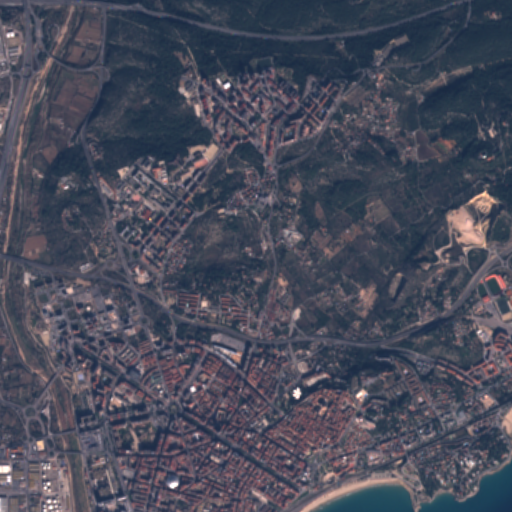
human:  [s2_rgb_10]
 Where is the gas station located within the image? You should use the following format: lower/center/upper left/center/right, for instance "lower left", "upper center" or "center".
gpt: The gas station is located in the lower left of the image.
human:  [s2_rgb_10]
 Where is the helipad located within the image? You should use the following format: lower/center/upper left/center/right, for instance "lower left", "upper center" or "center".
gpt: The helipad is located in the center left of the image.
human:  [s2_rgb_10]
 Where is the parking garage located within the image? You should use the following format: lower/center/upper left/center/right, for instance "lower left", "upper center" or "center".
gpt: The parking garage is located in the lower left of the image.
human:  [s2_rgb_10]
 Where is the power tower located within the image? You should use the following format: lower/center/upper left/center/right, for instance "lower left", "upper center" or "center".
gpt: The power tower is located in the upper left of the image.
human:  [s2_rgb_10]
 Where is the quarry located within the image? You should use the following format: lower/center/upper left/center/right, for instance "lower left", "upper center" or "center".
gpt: The quarry is located in the center right of the image.
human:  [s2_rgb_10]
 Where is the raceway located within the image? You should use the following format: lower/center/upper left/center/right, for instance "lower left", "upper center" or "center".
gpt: The raceway is located in the lower left of the image.
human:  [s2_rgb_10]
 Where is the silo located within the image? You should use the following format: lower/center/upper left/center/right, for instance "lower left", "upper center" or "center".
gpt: The silo is located in the upper right of the image.
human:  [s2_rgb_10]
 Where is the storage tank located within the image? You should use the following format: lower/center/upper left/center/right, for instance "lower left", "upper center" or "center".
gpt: The storage tank is located in the lower left of the image.
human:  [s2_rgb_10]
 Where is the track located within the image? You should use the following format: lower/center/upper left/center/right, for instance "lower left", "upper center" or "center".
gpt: The track is located in the lower center of the image.
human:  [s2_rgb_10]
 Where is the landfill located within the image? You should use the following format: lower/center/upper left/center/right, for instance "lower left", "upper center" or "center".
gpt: There is no landfill in the image.